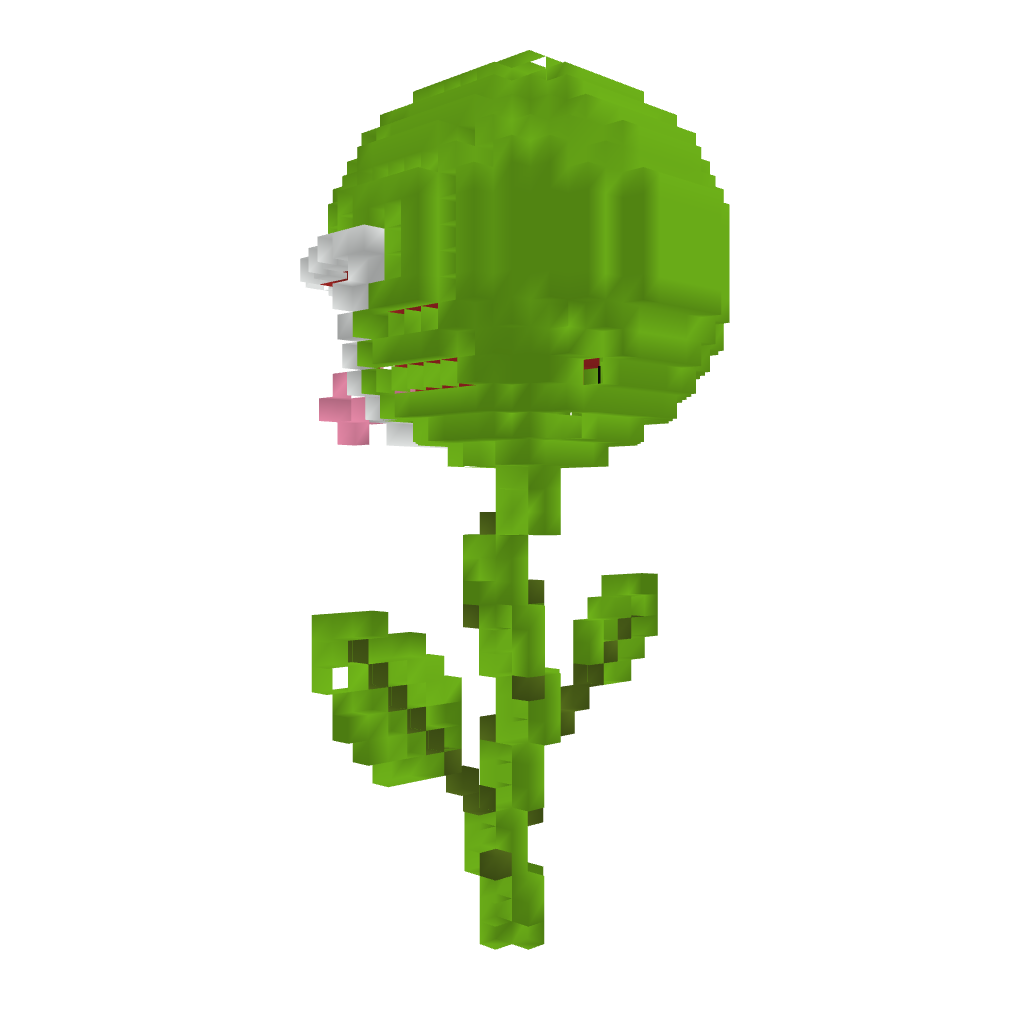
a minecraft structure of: Hungry Plant